Question: Take this Window as an example:
'''
<Window x:Class="WpfApplication1.MainWindow"
xmlns="http://schemas.microsoft.com/winfx/2006/xaml/presentation"
xmlns:x="http://schemas.microsoft.com/winfx/2006/xaml"
Title="MainWindow" ResizeMode="NoResize" SizeToContent="WidthAndHeight" SnapsToDevicePixels="True">
<Grid Width="17" Margin="1">
<Grid.RowDefinitions>
<RowDefinition />
<RowDefinition />
</Grid.RowDefinitions>
<RepeatButton Grid.Row="0" SnapsToDevicePixels="True">
<Polyline RenderOptions.EdgeMode="Aliased" Stretch="Uniform" Margin="1" Fill="Red">
<Polyline.Points>
<Point X="0" Y="3" />
<Point X="3" Y="0" />
<Point X="6" Y="3" />
</Polyline.Points>
</Polyline>
</RepeatButton>
<RepeatButton Grid.Row="1" SnapsToDevicePixels="True">
<Polyline RenderOptions.EdgeMode="Aliased" Stretch="Uniform" Margin="1" Fill="Red">
<Polyline.Points>
<Point X="0" Y="3" />
<Point X="3" Y="0" />
<Point X="6" Y="3" />
</Polyline.Points>
</Polyline>
</RepeatButton>
</Grid>
</Window>
'''
Once the application has been ran, the topmost RepeatButton is taller than the bottom one (consequently the top triangle is also bigger than the bottom one). Why?
If I create 4 rows of identical RepeatButtons, then the 1-st and 3-rd RepeatButtons are of equal size and are bigger than the 2-nd and 4-th RepeatButton?!?
I'm thinking this must be a bug in the WPF layout system, but how to work around this problem? I can't use fixed heights (which does solve the problem), because I need the RepeatButtons and triangles to strecth as the container gets bigger (the example I provided is simplifed just to show the issue, I know I can't resize the example window...).
# Edit:
In reply to Ben's comments:
Yes, with the added style the triangles do come out as 9px and 8px tall (I could just as well through out the RepeatButtons alltogether and leave only the polylines as the grids children, that would give the same result). Because the triangles are equal sided, then giving the grid a width of 17 will indeed cause the height to become 17 as well, which of course is not enough for two equal height triangles..
What I'm actually trying to do is create a NumericUpDown control. I've found that by default a spinner width of 17 and a UserControl MinHeight of 24 looks very good. The only problem is, that if I drop this UserControl into a Grid, then the top triangle always pushes itself 1px to tall, ruining the look. No matter how I've tried to mingle with the internal Margins and Paddings, the top triangle always makes itself 1px taller than necessary. So in essence what I want is to have a NumericUpDown, that when put into a Grid, doesn't distort itself. By default it should look perfect from the get go (no Grid RowHeight="Auto") and scale properly (no fixed heights). It must be possible, because by looking at the pixels physically then everything can fit into the given dimensions nicely.
Here is my NumericUpDown, I've stripped out all the non essential things to make it more compact:
'''
<UserControl x:Class="HRS.NumericUpDown"
xmlns="http://schemas.microsoft.com/winfx/2006/xaml/presentation"
xmlns:x="http://schemas.microsoft.com/winfx/2006/xaml"
xmlns:mc="http://schemas.openxmlformats.org/markup-compatibility/2006"
xmlns:d="http://schemas.microsoft.com/expression/blend/2008"
MinWidth="40" MinHeight="24" Name="ucNUPD" Background="White" SnapsToDevicePixels="True">
<UserControl.Resources>
<Style TargetType="{x:Type RepeatButton}">
<Setter Property="Template">
<Setter.Value>
<ControlTemplate TargetType="{x:Type RepeatButton}">
<Border Name="borderOuter" BorderThickness="1" BorderBrush="Red">
<Border Name="borderInner" BorderThickness="1" BorderBrush="Blue">
<ContentPresenter Margin="2,1" />
</Border>
</Border>
</ControlTemplate>
</Setter.Value>
</Setter>
</Style>
<Style x:Key="triangleStyle" TargetType="{x:Type ContentControl}">
<Setter Property="Template">
<Setter.Value>
<ControlTemplate TargetType="{x:Type ContentControl}">
<Polyline HorizontalAlignment="Stretch" VerticalAlignment="Stretch" Fill="Green" RenderOptions.EdgeMode="Aliased" Stretch="Uniform">
<Polyline.Points>
<Point X="0" Y="3" />
<Point X="3" Y="0" />
<Point X="6" Y="3" />
</Polyline.Points>
</Polyline>
</ControlTemplate>
</Setter.Value>
</Setter>
</Style>
</UserControl.Resources>
<Border BorderThickness="1" BorderBrush="#ABADB3">
<DockPanel>
<UniformGrid Margin="1" DockPanel.Dock="Right" Rows="2" MinWidth="17" Width="17">
<RepeatButton Name="repeatButtonUp" Grid.Row="0">
<ContentControl Style="{StaticResource triangleStyle}" />
</RepeatButton>
<RepeatButton Name="repeatButtonDown" Grid.Row="1">
<ContentControl Style="{StaticResource triangleStyle}" RenderTransformOrigin="0.5, 0.5">
<ContentControl.RenderTransform>
<ScaleTransform ScaleY="-1" />
</ContentControl.RenderTransform>
</ContentControl>
</RepeatButton>
</UniformGrid>
<TextBox BorderThickness="0" VerticalContentAlignment="Center" Text="0" />
</DockPanel>
</Border>
</UserControl>
'''
Here is a picture of what the end result looks like:

(The image doesn't fit a 100%, but you can still see all the relevant details).
On the right side you can see a zoom-in of the NumericUpDowns. The bottom one looks correct, but only because the grid's row Height is set to Auto. The top one is distorted, but by default I want it to look exactly like the bottom one.
I might just have found a workable solution:
It seems that by setting the Margin of the ContentPresenter in my NumericUpDown to "3,1", everything looks perfect. Preliminary testing is very promising as everything seems to be exactly the way it should be...
I'll test it some more tommorow and if all goes good will mark Ben's answer as correct :)
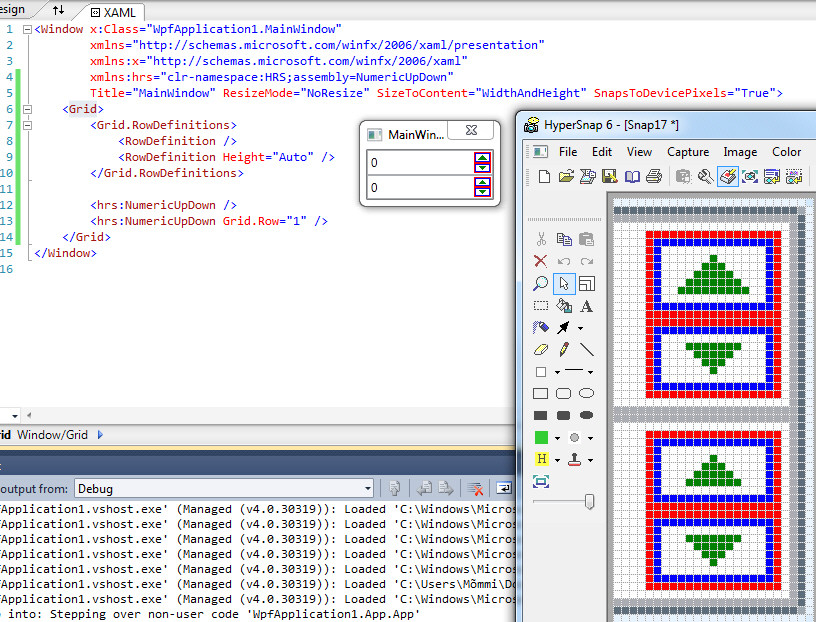
Answer: With SizeToContent="WidthAndHeight" the height will be 17 as you you set the Grid's Width to 17. But with 17/2=8.5 one row will be 9 (rounding occurs becouse of SnapsToDevicePixels="True") but the other will be 8 pixel tall. If you set the Width to 18 they will be equal.
Proof of my theory:
'''
<Grid Width="17" Margin="0">
<Grid.Resources>
<Style TargetType="{x:Type RepeatButton}">
<Setter Property="BorderThickness" Value="0"/>
<Setter Property="Padding" Value="0"/>
<Setter Property="Margin" Value="0" />
<Setter Property="Template">
<Setter.Value>
<ControlTemplate TargetType="{x:Type ButtonBase}">
<ContentPresenter Margin="0"
SnapsToDevicePixels="{TemplateBinding SnapsToDevicePixels}"/>
</ControlTemplate>
</Setter.Value>
</Setter>
</Style>
</Grid.Resources>
<Grid.RowDefinitions>
<RowDefinition />
<RowDefinition />
</Grid.RowDefinitions>
<RepeatButton Grid.Row="0" SnapsToDevicePixels="True">
<Polyline RenderOptions.EdgeMode="Aliased" Stretch="Uniform" Margin="0" Fill="Red">
<Polyline.Points>
<Point X="0" Y="3" />
<Point X="3" Y="0" />
<Point X="6" Y="3" />
</Polyline.Points>
</Polyline>
</RepeatButton>
<RepeatButton Grid.Row="1" SnapsToDevicePixels="True">
<Polyline RenderOptions.EdgeMode="Aliased" Stretch="Uniform" Margin="0" Fill="Red">
<Polyline.Points>
<Point X="0" Y="3" />
<Point X="3" Y="0" />
<Point X="6" Y="3" />
</Polyline.Points>
</Polyline>
</RepeatButton>
'''
With this snippet you gain a Triangle that has 9 pixel height, and one with 8 pixels.
But if you want for a solution try this:
'''
<RepeatButton Grid.Row="1" SnapsToDevicePixels="True" Height="{Binding RelativeSource={RelativeSource Self}, Path=ActualWidth}" >
<Polyline RenderOptions.EdgeMode="Aliased" Stretch="Uniform" Margin="0" Fill="Red">
<Polyline.Points>
<Point X="0" Y="3" />
<Point X="3" Y="0" />
<Point X="6" Y="3" />
</Polyline.Points>
</Polyline>
</RepeatButton>
'''
This way the width and the height of the buttons will be equal.
If think you can write a little converter too, that will can do some nasty things:
'''
<RepeatButton Grid.Row="1" SnapsToDevicePixels="True" Height="{Binding RelativeSource={RelativeSource Self}, Path=ActualWidth, Converter={StaticResource TriangleWidthConverter}}" >
<Polyline RenderOptions.EdgeMode="Aliased" Stretch="Uniform" Margin="0" Fill="Red">
<Polyline.Points>
<Point X="0" Y="3" />
<Point X="3" Y="0" />
<Point X="6" Y="3" />
</Polyline.Points>
</Polyline>
</RepeatButton>
public class TriangleWidthConverter : IValueConverter
{
public object Convert(object value, Type targetType, object parameter, System.Globalization.CultureInfo culture)
{
int width = 0;
if (int.TryParse(value.ToString(), out width))
return width + 1; // Do some fun here.
return value;
}
public object ConvertBack(object value, Type targetType, object parameter, System.Globalization.CultureInfo culture)
{
throw new NotImplementedException();
}
}
'''
I hope these will help.